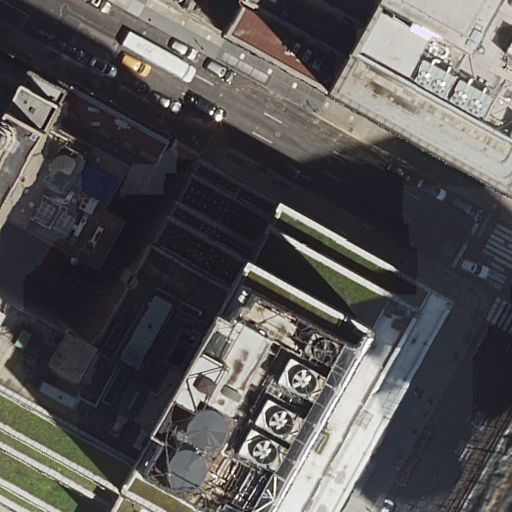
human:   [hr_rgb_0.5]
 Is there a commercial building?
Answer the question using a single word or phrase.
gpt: yes

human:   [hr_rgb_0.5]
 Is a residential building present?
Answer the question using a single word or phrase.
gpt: yes

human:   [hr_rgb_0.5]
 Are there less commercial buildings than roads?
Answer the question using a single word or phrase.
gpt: yes

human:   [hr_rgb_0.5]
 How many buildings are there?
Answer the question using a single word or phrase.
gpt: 6

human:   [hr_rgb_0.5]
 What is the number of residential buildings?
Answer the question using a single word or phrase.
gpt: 5

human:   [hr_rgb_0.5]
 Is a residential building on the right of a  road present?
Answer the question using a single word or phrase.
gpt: yes

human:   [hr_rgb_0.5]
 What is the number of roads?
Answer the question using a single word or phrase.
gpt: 3

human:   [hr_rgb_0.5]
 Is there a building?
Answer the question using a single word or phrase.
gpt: yes

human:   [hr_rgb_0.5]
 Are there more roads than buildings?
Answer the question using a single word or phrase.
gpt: no

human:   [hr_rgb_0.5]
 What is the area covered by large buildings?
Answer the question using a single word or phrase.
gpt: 8003m2

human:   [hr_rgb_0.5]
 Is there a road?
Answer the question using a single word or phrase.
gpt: yes

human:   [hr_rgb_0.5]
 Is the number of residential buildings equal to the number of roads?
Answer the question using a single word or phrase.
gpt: no

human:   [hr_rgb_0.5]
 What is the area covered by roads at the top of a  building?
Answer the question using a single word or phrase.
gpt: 0m2

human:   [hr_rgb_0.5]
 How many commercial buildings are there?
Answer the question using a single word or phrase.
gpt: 1

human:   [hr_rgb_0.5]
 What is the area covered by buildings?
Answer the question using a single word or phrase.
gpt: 8938m2

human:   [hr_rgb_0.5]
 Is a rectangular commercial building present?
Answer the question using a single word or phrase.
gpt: no

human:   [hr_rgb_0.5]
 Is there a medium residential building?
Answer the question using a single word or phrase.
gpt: yes

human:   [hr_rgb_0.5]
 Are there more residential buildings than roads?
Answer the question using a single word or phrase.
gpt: yes

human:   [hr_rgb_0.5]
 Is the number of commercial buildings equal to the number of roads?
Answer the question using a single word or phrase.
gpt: no

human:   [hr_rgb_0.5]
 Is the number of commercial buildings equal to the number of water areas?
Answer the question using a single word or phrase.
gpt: no

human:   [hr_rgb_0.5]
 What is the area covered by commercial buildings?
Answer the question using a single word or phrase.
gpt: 6194m2

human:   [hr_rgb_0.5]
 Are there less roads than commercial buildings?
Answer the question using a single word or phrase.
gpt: no

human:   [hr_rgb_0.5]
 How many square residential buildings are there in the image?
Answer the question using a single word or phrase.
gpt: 0

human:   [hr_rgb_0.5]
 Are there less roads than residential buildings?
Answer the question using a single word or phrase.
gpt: yes

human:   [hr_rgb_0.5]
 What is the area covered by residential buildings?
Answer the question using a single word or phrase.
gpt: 2744m2

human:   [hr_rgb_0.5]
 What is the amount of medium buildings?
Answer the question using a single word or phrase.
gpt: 3

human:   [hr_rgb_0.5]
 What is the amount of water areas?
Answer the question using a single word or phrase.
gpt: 0

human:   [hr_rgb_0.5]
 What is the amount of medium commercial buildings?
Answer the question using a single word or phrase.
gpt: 0

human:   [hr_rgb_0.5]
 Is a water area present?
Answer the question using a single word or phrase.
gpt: no

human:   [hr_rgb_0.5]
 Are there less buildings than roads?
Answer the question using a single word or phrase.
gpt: no

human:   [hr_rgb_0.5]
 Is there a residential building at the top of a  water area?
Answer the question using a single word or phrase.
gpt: no

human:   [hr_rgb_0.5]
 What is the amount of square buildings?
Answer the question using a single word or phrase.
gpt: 0

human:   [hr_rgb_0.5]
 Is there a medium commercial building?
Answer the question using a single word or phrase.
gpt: no

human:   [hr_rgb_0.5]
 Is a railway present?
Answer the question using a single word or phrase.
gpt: no

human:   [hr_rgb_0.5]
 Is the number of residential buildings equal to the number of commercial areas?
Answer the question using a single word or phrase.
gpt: no

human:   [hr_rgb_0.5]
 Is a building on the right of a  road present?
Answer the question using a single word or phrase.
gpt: yes

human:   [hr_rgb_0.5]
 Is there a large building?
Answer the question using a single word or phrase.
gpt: yes

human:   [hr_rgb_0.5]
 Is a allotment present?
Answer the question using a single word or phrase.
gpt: no

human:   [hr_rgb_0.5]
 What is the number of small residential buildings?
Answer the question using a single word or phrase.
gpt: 0

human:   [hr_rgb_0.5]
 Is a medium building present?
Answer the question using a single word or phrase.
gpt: yes

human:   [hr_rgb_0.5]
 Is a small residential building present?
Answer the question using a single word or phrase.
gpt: no

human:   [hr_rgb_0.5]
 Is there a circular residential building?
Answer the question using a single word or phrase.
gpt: no

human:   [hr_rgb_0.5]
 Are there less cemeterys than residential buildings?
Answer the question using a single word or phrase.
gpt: yes

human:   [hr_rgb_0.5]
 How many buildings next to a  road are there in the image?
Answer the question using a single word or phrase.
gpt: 6

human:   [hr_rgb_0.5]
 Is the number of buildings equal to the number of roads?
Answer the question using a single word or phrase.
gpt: no

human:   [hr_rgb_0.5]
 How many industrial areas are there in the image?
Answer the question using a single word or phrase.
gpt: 0

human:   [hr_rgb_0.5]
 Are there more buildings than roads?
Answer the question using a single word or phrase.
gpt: yes

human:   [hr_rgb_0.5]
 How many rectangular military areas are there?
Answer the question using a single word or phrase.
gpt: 0

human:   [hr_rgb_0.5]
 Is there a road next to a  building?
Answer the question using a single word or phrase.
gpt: yes

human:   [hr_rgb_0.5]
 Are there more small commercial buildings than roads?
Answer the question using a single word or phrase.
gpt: no

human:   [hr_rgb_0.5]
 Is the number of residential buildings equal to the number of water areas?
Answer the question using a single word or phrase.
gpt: no

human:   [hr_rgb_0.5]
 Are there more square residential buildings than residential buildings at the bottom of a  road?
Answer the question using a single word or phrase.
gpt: no

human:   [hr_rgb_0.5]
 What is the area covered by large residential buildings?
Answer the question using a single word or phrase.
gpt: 1809m2

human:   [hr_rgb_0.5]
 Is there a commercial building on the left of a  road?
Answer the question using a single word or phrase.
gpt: no

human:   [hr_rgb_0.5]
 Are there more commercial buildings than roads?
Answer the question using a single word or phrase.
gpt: no

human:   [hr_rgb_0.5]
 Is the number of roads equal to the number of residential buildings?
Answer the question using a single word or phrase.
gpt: no

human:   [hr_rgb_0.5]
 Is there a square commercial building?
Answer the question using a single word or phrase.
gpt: no

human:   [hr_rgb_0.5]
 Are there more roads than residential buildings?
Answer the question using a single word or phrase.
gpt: no

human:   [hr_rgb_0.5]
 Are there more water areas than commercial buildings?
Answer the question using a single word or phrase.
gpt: no

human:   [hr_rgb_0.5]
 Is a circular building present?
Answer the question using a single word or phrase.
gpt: no

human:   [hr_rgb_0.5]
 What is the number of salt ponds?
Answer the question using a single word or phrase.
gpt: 0

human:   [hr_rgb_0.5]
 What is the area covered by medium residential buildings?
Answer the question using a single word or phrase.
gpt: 934m2

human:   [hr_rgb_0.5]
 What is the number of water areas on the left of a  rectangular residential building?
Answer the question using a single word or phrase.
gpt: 0

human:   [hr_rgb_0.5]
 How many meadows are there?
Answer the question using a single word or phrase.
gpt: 0